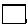
Label: square